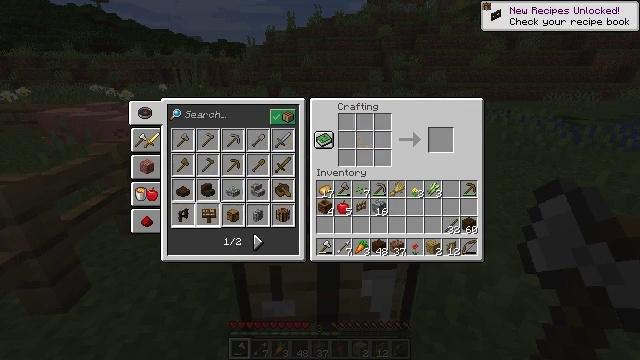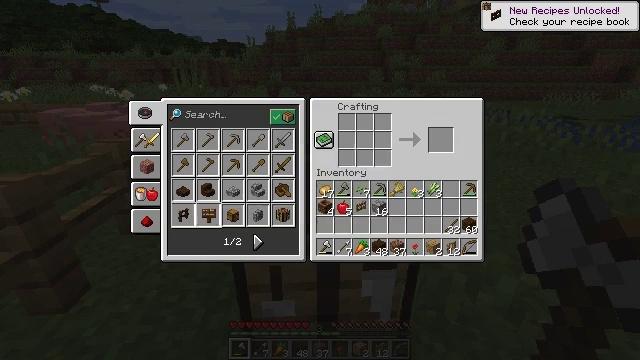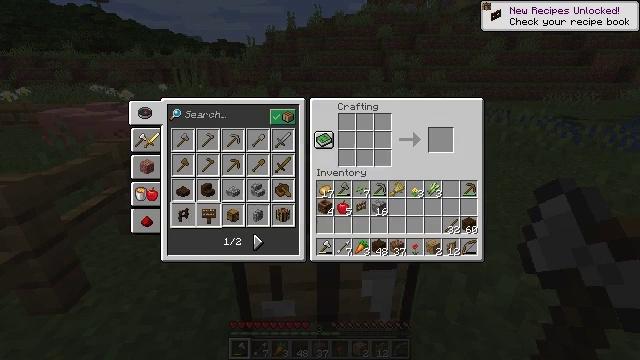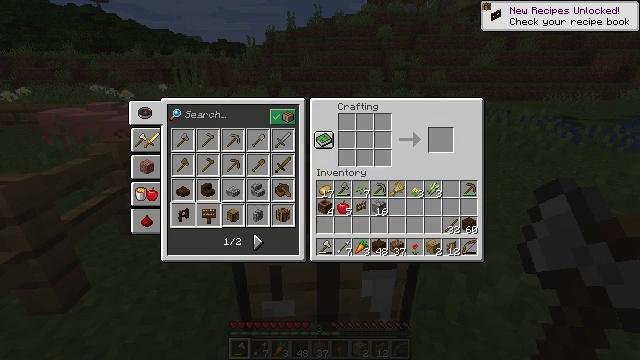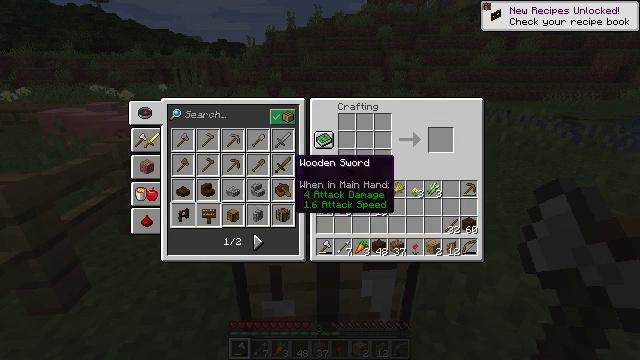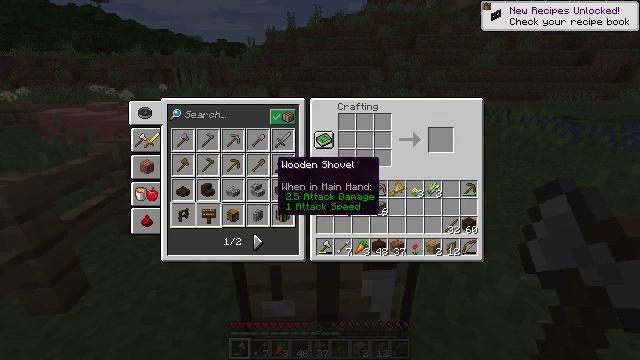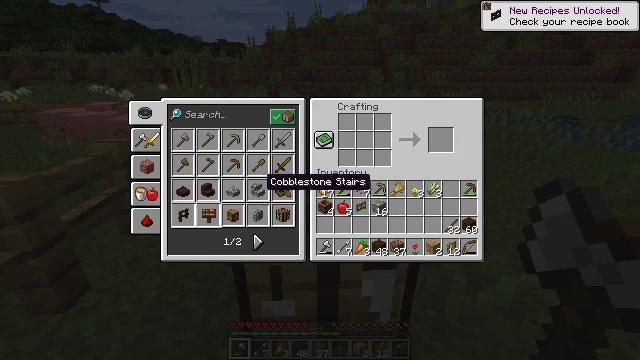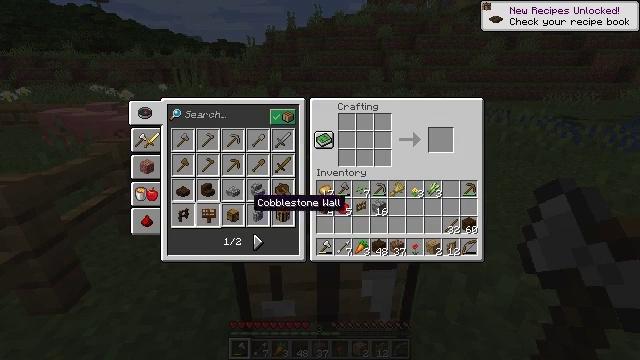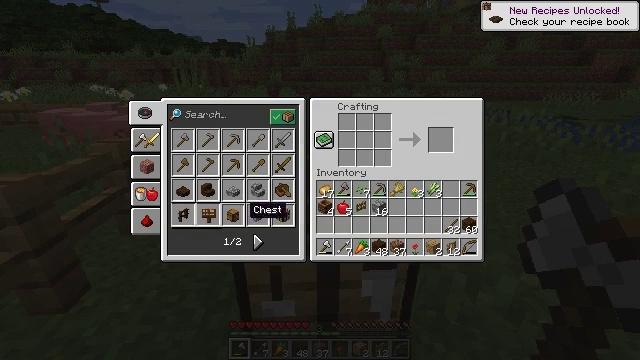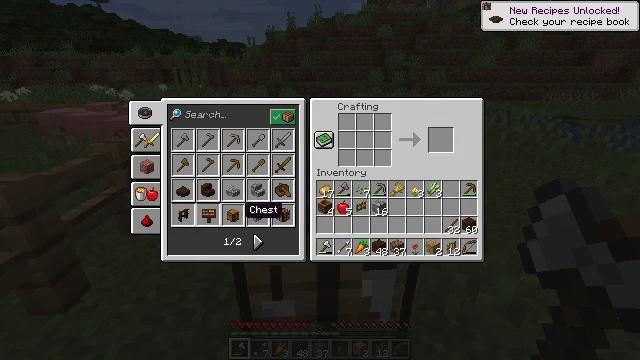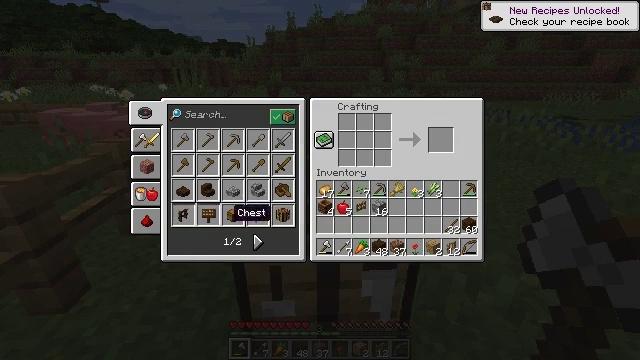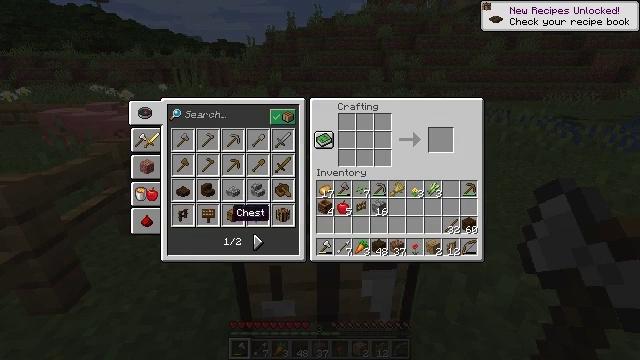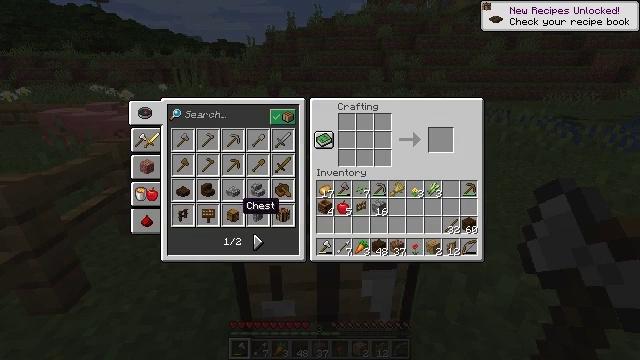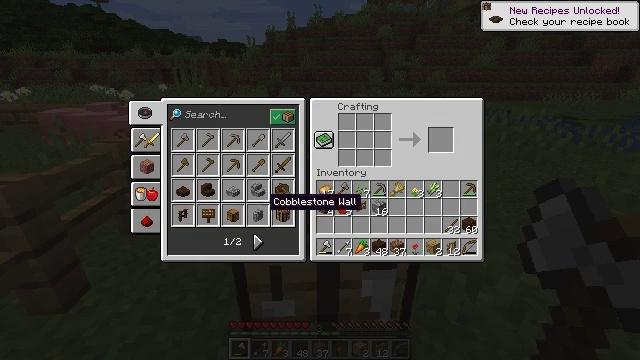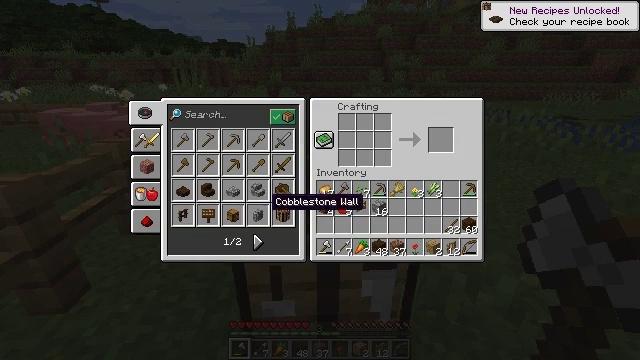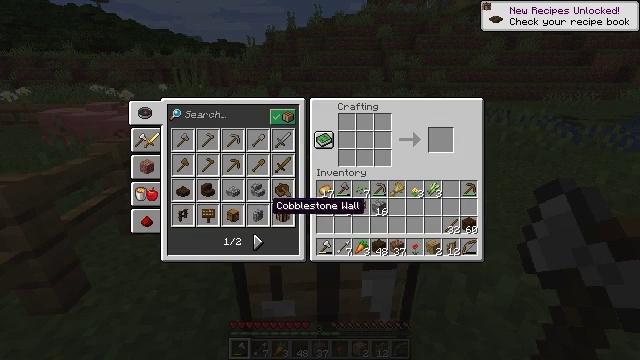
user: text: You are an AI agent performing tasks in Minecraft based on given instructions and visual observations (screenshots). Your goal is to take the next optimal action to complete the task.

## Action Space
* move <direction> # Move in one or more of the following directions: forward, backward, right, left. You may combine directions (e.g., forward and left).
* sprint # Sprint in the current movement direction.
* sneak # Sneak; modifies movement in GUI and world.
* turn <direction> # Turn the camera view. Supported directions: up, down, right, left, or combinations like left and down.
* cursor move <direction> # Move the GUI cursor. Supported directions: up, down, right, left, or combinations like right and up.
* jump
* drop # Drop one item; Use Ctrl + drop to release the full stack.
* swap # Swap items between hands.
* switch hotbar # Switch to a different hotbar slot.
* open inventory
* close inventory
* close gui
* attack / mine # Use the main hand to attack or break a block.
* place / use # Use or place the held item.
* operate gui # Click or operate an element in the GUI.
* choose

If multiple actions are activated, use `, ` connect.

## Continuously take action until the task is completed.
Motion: motion action
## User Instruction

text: Use the crafting table to make a dark oak fence.
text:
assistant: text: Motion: cursor move left, open gui
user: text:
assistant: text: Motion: no_op
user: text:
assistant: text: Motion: no_op
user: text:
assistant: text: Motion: cursor move left
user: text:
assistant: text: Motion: cursor move left
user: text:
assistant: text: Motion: cursor move left and down
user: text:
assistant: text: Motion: cursor move left and down
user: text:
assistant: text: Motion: cursor move down
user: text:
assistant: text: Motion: no_op
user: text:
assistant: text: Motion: cursor move left
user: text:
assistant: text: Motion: no_op
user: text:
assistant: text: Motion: cursor move right and up
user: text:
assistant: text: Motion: cursor move right
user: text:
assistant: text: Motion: no_op
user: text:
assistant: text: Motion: no_op
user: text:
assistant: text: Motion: cursor move down
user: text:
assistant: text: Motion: cursor move down
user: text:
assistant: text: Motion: no_op
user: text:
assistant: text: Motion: no_op
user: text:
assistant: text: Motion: no_op
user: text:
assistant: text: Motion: no_op
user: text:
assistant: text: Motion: operate gui
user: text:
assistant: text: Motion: operate gui
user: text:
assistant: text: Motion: no_op
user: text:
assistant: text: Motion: no_op
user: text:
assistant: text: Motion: no_op
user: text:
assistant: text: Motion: no_op
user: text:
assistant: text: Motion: no_op
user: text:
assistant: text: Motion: cursor move left and up
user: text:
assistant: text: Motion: cursor move up